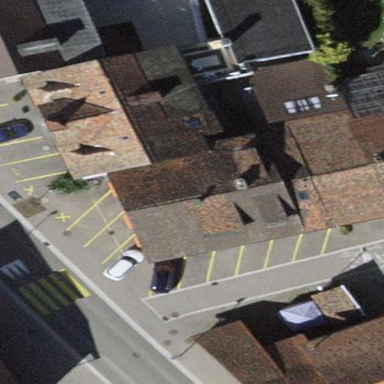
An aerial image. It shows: Building with gabled roof oriented across its structure.